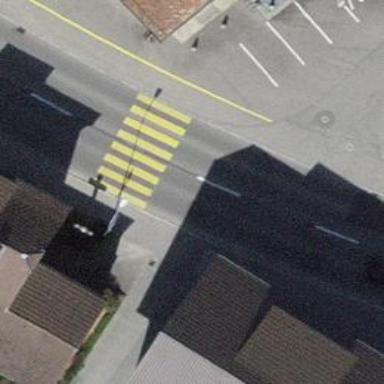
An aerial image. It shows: Uncontrolled zebra crossing with notable zebra markings.